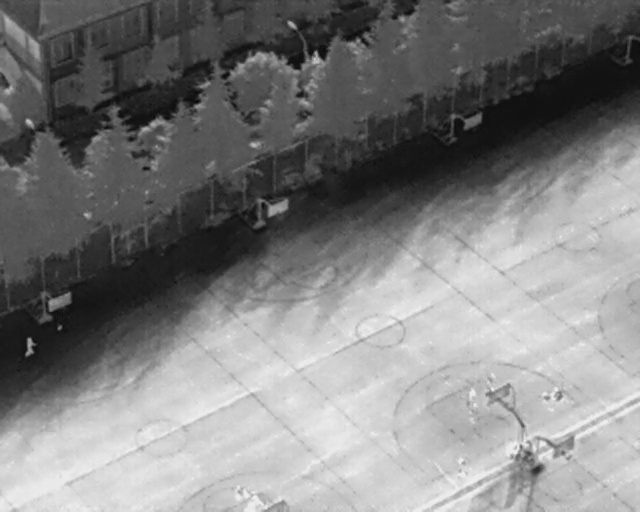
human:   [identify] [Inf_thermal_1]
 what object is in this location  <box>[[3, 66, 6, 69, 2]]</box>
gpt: <ref>1 medium person at the left</ref>